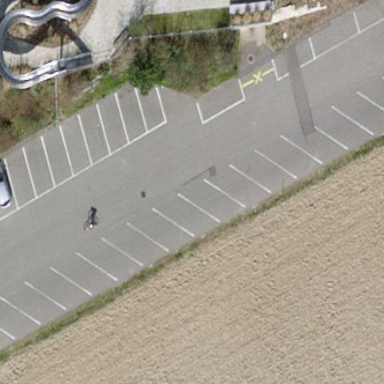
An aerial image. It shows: Parking area.